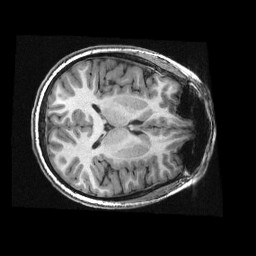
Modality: T1w
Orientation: axial
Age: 13
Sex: male
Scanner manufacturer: siemens
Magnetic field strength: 3 T
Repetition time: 2.3 s
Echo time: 0.00336 s